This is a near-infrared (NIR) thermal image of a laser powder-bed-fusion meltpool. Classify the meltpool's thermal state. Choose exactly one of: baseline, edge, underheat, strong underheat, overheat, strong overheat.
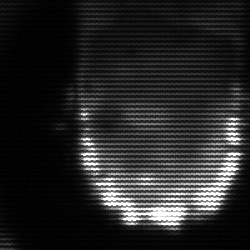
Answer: baseline